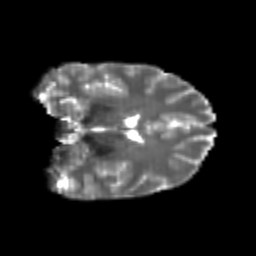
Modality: T2w
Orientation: coronal
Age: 23
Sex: female
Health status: healthy
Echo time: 0.074 s